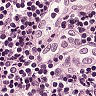
Metastatic tissue present: no